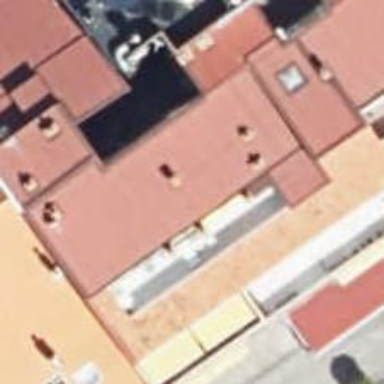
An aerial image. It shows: Restaurant.